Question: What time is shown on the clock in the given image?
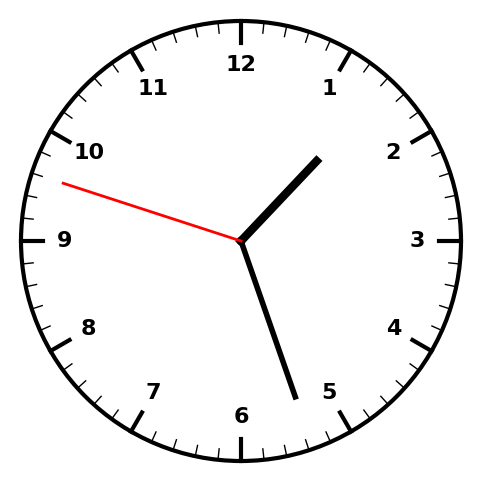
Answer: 01:26:48